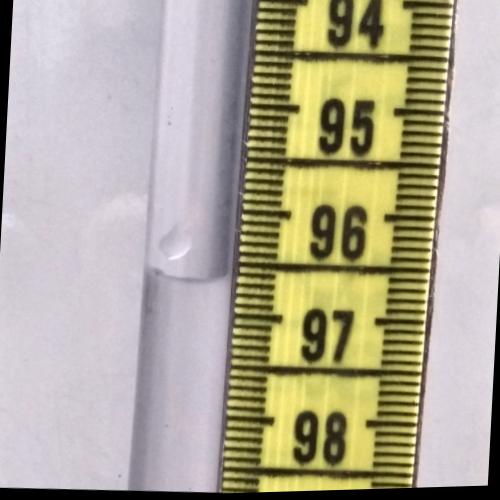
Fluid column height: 96.7 cm